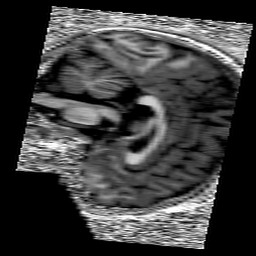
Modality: UNIT1
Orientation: sagittal
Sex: male
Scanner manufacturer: siemens
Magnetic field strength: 3 T
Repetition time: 5 s
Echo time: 0.00368 s